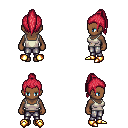
a pixel art fantasy rpg character, female body template, human, dark skin, white pirate shirt, metal pants, ruby red long topknot hairstyle, gold boots, four views (front, back, left, right), 2x2 character sprite sheet, small pixel art, hard edges, no anti-aliasing